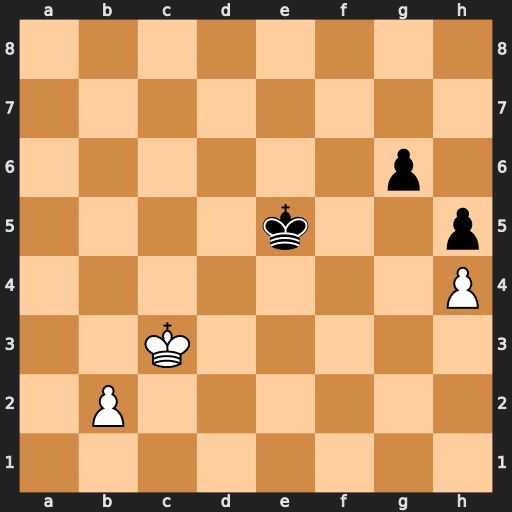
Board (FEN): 8/8/6p1/4k2p/7P/2K5/1P6/8
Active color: w
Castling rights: -
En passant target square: -
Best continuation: Kd3 Kf5 b4 Ke5 Ke3 g5 hxg5